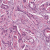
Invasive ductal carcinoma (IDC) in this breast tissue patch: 1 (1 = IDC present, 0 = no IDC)